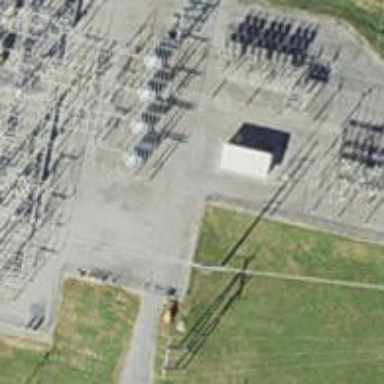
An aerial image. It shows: Power substation.